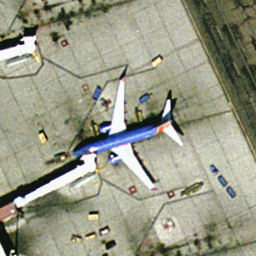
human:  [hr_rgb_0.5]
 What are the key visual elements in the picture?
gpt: airplane